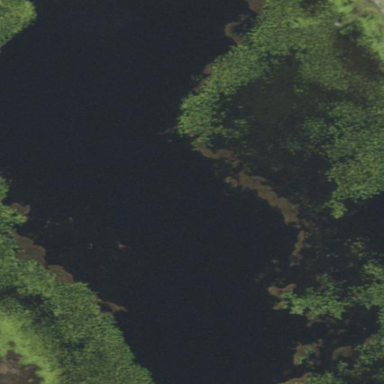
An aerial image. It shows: Lake with natural water.